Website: walmart
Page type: payment
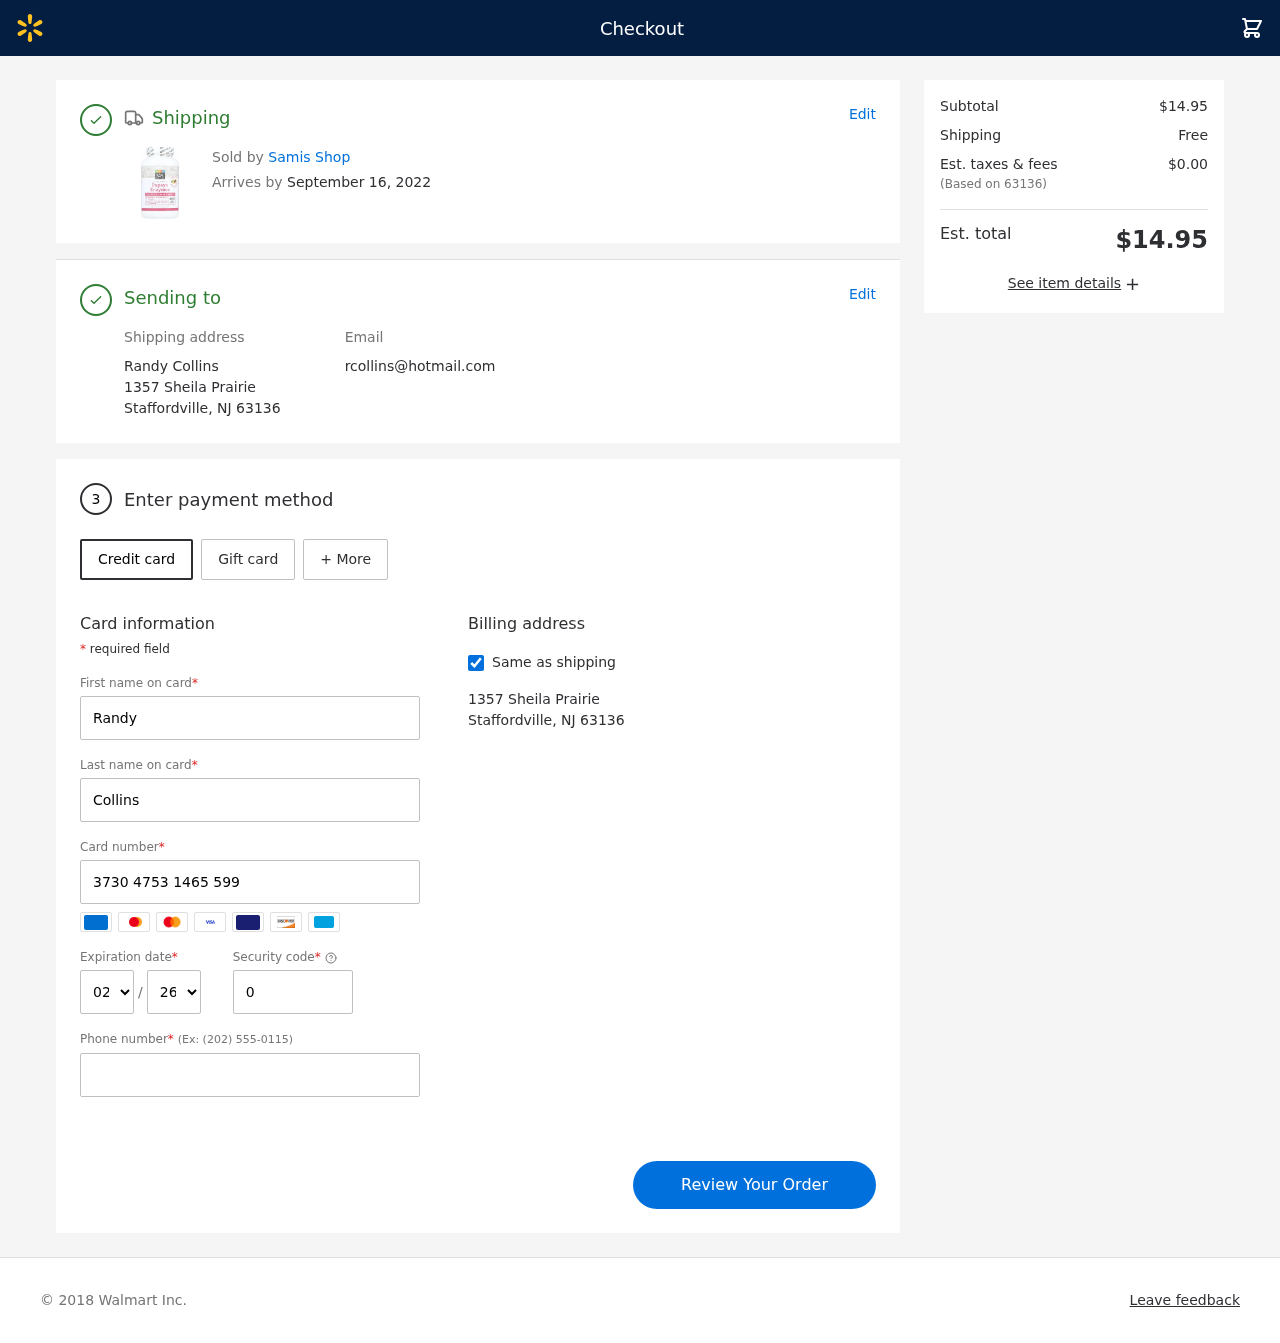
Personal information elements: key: PII_CARD_CVV
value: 0436
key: PII_CARD_EXPIRY_MONTH
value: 02
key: PII_CARD_EXPIRY_YEAR
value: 26
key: PII_CARD_NUMBER
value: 3730 4753 1465 599
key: PII_CITY_STATE_ZIP
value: Staffordville, NJ 63136
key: PII_EMAIL
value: rcollins@hotmail.com
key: PII_FIRSTNAME
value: Randy
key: PII_FULLNAME
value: Randy Collins
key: PII_LASTNAME
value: Collins
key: PII_PHONE
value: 3208627282
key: PII_POSTCODE
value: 63136
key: PII_STREET
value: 1357 Sheila Prairie
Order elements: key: ORDER_DELIVERY_DATE
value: September 16, 2022
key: ORDER_SUBTOTAL
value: $14.95
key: ORDER_SHIPPING_COST
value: Free
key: ORDER_TAX
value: $0.00
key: ORDER_TOTAL
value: $14.95